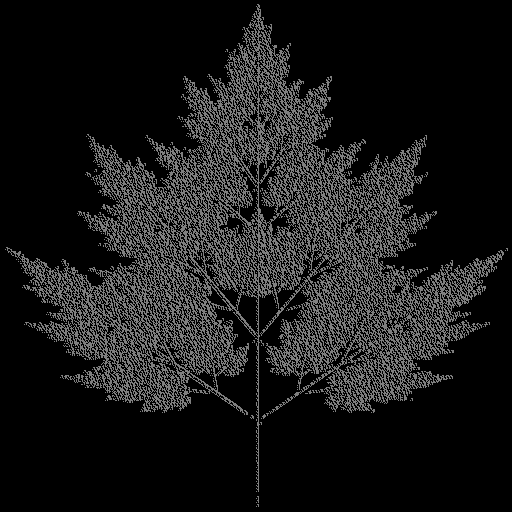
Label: tree